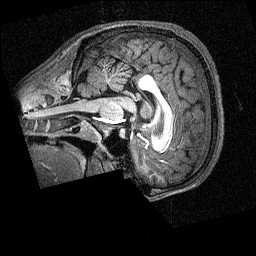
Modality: T1w
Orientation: sagittal